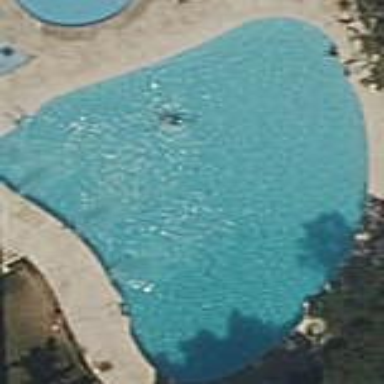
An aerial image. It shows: Swimming pool located in leisure land.